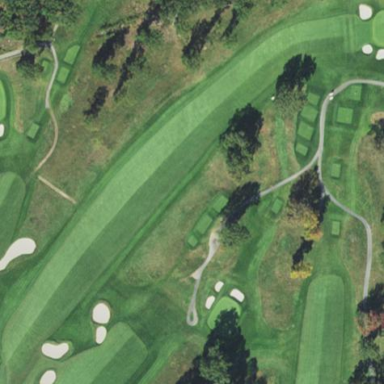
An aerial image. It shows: Golf fairway in the image.